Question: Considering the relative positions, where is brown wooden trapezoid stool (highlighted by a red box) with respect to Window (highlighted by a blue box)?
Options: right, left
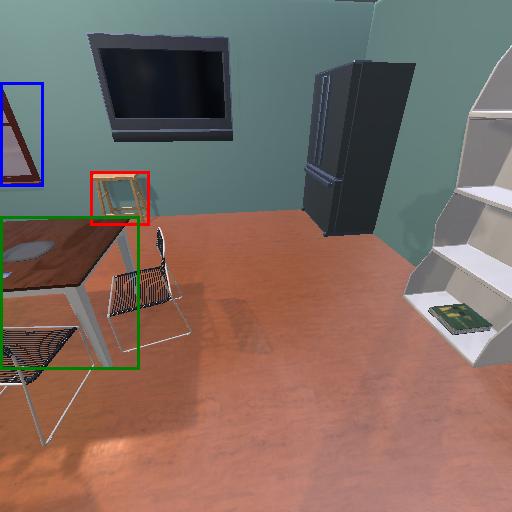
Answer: right